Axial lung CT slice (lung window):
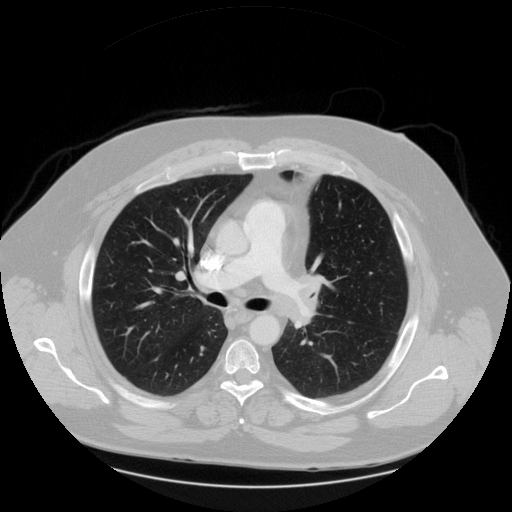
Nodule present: no